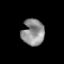
Tissue: skin
Cell type: Epithelial cells
Senescence score: 0.2809
Nuclear area (px): 576
Mean DAPI intensity: 143.021